Interaction volume radius: 10 \u00c5
Interaction volume height: 25 \u00c5
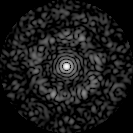
Disorder parameter: 0.8127